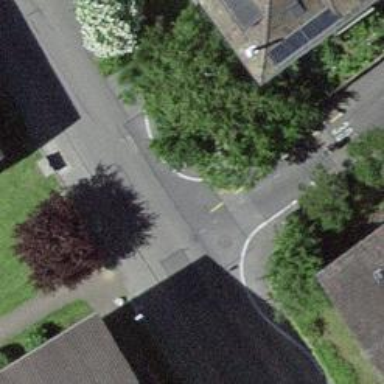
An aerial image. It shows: Footway made of cobblestone.